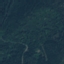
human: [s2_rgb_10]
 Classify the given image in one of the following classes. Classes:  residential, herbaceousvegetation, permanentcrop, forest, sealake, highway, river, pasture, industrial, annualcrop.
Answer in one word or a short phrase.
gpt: Forest